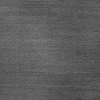
Atmospheric dust classification: dusty